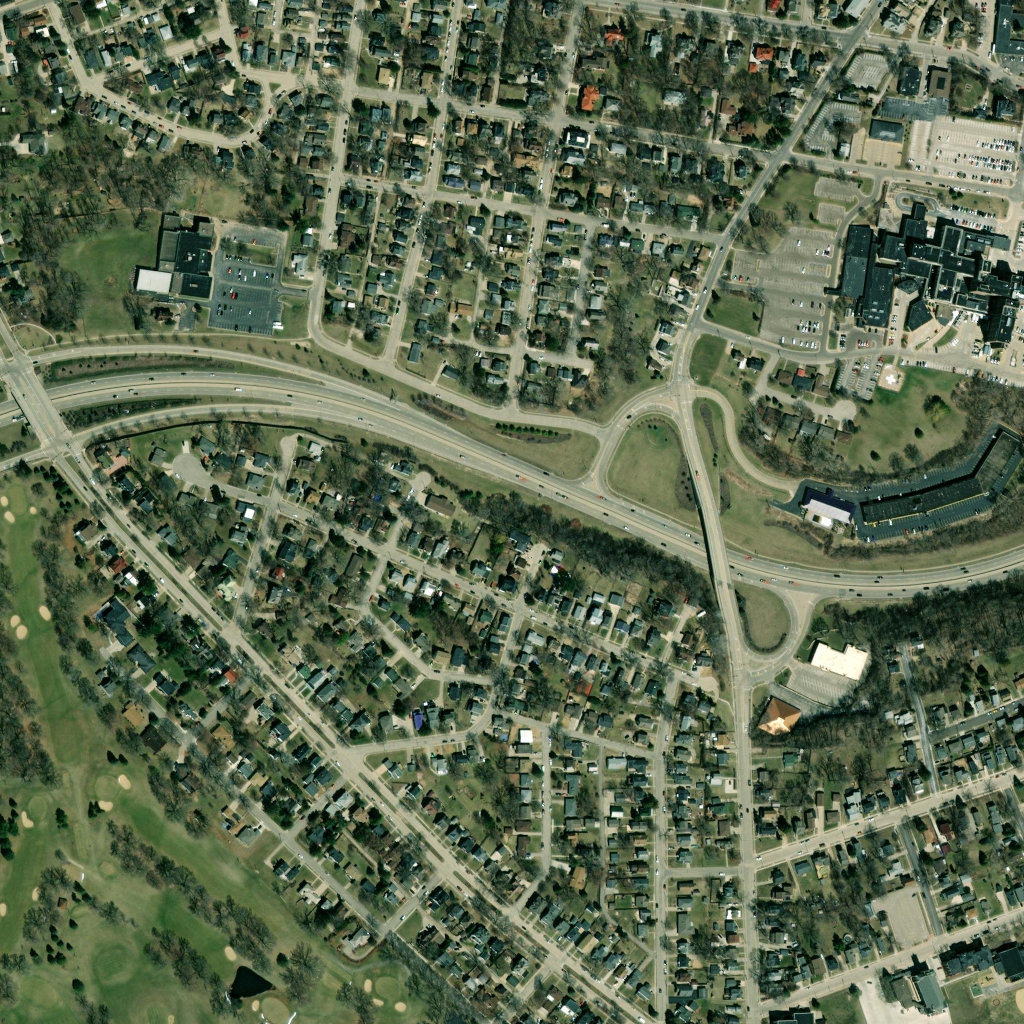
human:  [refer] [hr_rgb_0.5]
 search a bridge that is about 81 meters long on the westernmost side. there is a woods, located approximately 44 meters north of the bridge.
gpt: <box>[[0, 35, 7, 43, 0]]</box>

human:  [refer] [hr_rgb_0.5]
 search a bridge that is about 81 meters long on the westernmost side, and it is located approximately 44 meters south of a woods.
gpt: <box>[[0, 35, 7, 43, 0]]</box>

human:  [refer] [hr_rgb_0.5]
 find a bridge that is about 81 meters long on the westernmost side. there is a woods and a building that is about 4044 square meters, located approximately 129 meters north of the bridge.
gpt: <box>[[0, 35, 7, 43, 0]]</box>

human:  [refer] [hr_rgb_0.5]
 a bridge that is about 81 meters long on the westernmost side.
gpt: <box>[[0, 35, 7, 43, 0]]</box>

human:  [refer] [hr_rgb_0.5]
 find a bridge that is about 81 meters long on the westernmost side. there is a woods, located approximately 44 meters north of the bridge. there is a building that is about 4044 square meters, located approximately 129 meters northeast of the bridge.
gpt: <box>[[0, 35, 7, 43, 0]]</box>

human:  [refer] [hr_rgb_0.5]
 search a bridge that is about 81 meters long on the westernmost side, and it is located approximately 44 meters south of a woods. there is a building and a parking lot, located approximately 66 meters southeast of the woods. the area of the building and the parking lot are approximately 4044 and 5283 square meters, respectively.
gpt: <box>[[0, 35, 7, 43, 0]]</box>